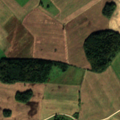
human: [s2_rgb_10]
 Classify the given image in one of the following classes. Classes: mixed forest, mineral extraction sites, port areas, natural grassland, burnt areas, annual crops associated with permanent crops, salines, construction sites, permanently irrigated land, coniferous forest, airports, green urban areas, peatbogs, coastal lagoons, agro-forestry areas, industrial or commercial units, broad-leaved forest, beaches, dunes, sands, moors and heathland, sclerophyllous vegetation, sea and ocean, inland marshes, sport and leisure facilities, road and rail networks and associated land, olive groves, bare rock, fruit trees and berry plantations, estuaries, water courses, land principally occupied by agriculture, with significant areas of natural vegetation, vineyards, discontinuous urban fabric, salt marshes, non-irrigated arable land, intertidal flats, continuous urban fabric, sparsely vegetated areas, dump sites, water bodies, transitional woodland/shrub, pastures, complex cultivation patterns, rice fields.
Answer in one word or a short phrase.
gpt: non-irrigated arable land